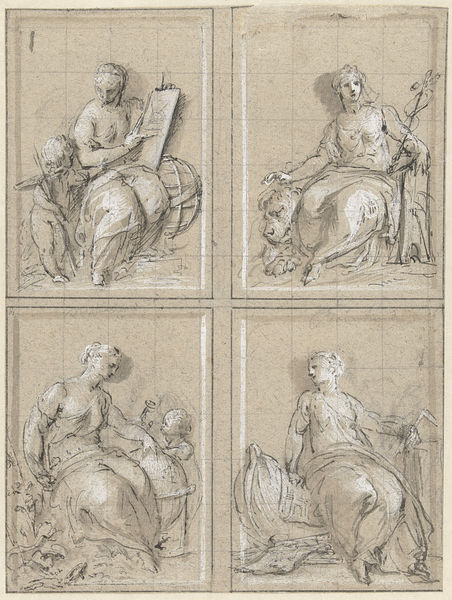
Titel: Wiskunde, Koophandel, Geografie en Scheepsbouw
Künstler: Jacob de Wit
Standort: Amsterdam
Institution: Rijksmuseum
Schlagwörter: akt, weiß, frauen, sitzen, fenster, frau, skizze, zeichnung, malerei, architektur, kind, renaissance, tugend, schiff, papier, sitz, stab, rind, schwarz-weiss, stich, bleistift, medizin, entwurf, kunst, musen, löwe, globus, raster, rasterung, vermessung, gehöht, kreuzstab, braunes papier, rötliches papier, mediz8in